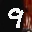
Label: 9